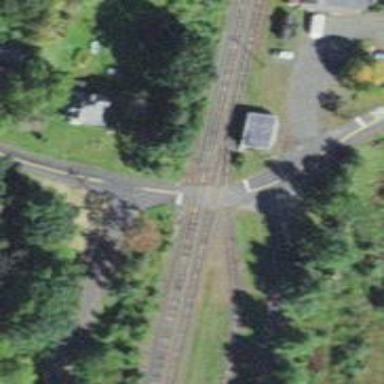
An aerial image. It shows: Railway level crossing.